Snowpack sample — Snodgrass Mountain, Crested Butte, Colorado (2/4/25, 12:06 PM MST)
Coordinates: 38.923, -106.968
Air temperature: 35 °F
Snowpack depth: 80 cm
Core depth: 60 cm
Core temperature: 32 °F
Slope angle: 14°, slope face: 78°
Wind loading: low
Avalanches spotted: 0
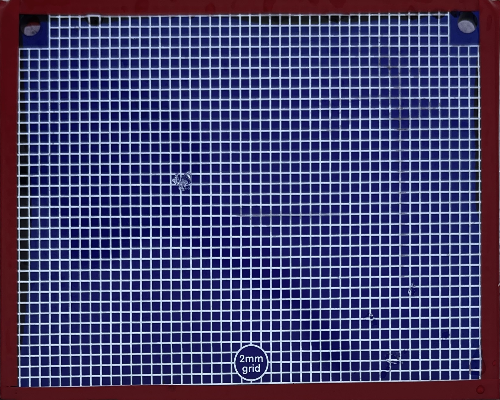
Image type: profile
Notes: No avalanches nearby, unusually warm weather for the last month reported by residents, Collected 25 yards from treeline